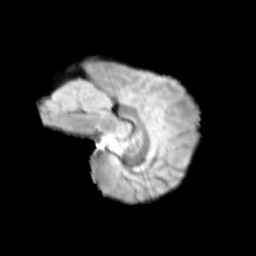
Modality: T2w
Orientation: sagittal
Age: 11
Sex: female
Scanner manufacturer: siemens
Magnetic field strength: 3 T
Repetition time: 3.8 s
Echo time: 0.07 s